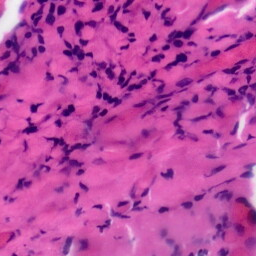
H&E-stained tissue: Tonsil